Aerial crown-view tile of a tropical tree (Barro Colorado Island, Panama), acquired 20241216:
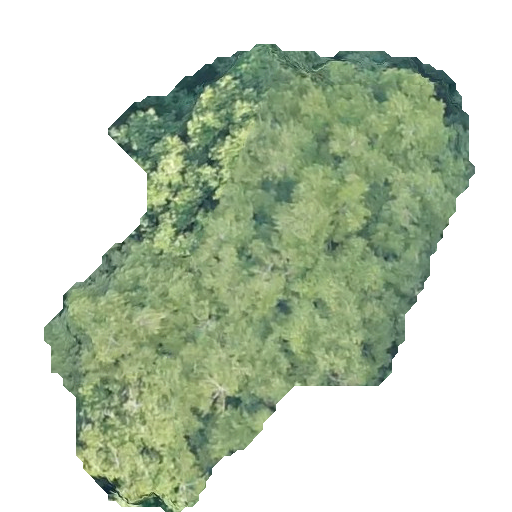
Species: Hymenaea courbaril
GBIF accepted scientific name: Hymenaea courbaril
Crown area: 181.706 m²